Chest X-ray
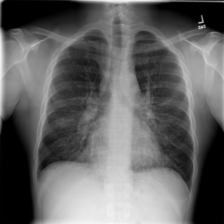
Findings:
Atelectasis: negative
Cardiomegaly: negative
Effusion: negative
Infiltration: negative
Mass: negative
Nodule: positive
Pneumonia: negative
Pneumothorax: negative
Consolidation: negative
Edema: negative
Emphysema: negative
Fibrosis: negative
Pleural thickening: negative
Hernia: negative